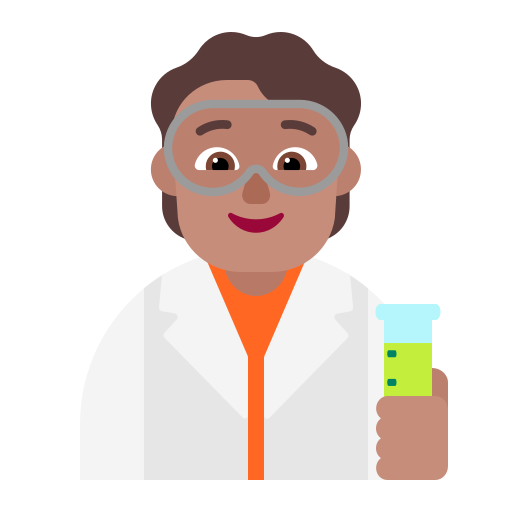
scientist flat